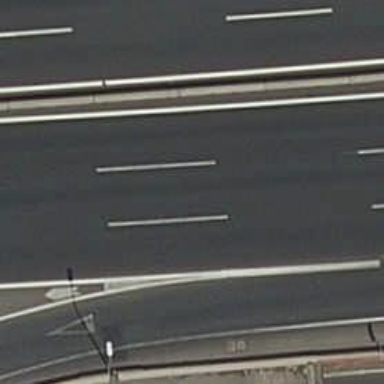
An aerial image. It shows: Asphalt motorway.